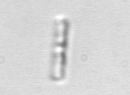
Label: Chaetoceros